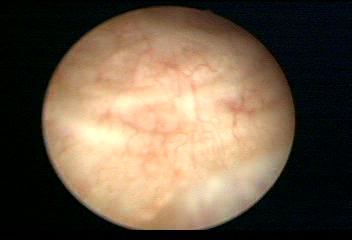
Modality: WLC
Class: Normal mucosa
Bladder cancer association: No